Question: I got the debug.keystore SHA1 key with no problem, but I can't get for release keystore. I keep getting this (see image) instead of the wanted list with info. I'm following the guide here: <URL>
I use this command:
'''
keytool -list -v -keystore C:\keystore.keystore\ -alias jakob harteg
'''
I had to use a cmd window and go to the bin folder of the Java installation folder 'C:\Program Files\Java\jre7in', otherwise I wasn't able to access the keytool. I tried moving keystore to the root folder, but without luck.
Any help? Thanks very much!

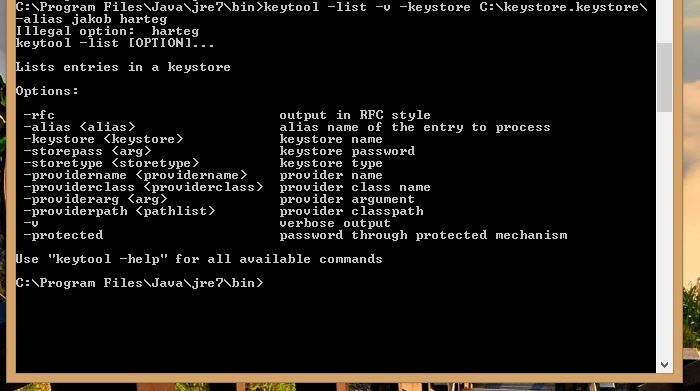
Answer: I found out that for this to work, the alias name can, for some reason, only be one word, in my case it was two.. So ended up creating a new keystore